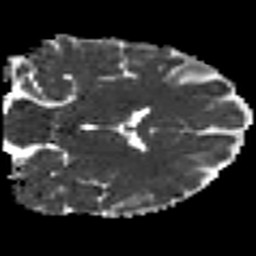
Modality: MD
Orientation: coronal
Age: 24
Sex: male
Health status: healthy
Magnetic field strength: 3 T
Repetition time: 8.4 s
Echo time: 0.0926 s